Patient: sex M, age 42
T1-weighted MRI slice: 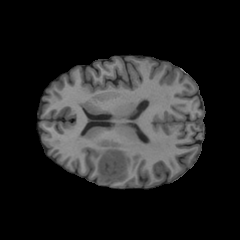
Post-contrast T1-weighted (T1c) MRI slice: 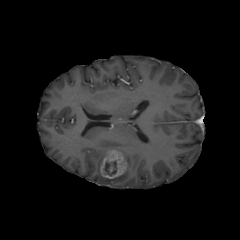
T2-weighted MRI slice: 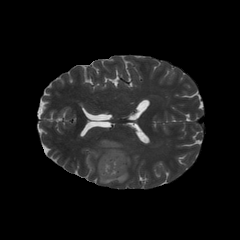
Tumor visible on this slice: yes
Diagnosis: Glioblastoma, IDH-wildtype
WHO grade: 4